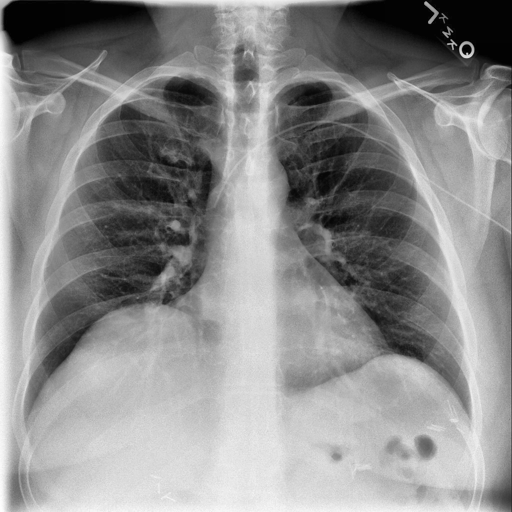
Finding: NORMAL